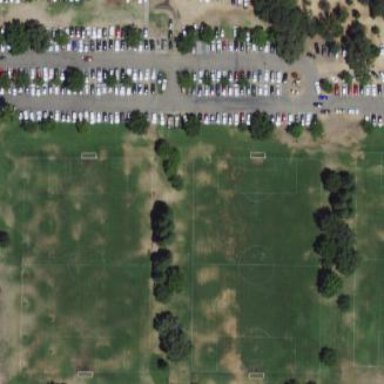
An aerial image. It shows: Grass soccer pitch labeled as Soccer Field 9.